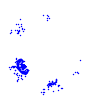
Particle: pion